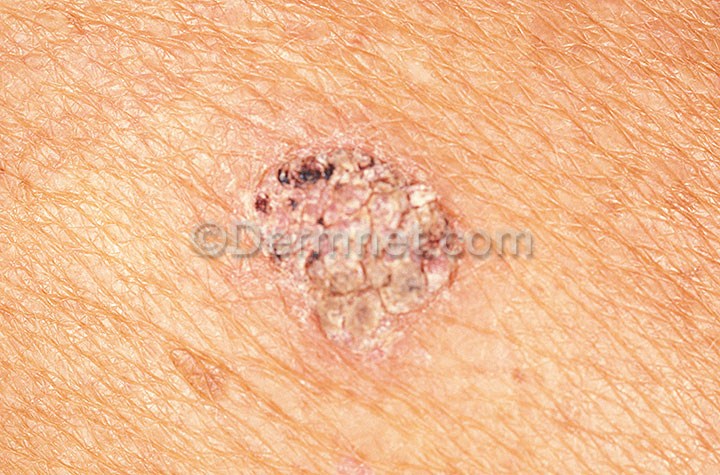
Disease: Seborrheic Keratoses and other Benign Tumors